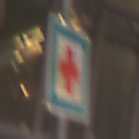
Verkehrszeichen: ErsteHilfe
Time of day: NotSpecified
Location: Indoor (Urban)
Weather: NotSpecified
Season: NotSpecified
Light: Artificial